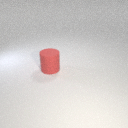
large red rubber cylinder